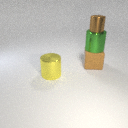
large brown rubber cube below large green metal cylinder